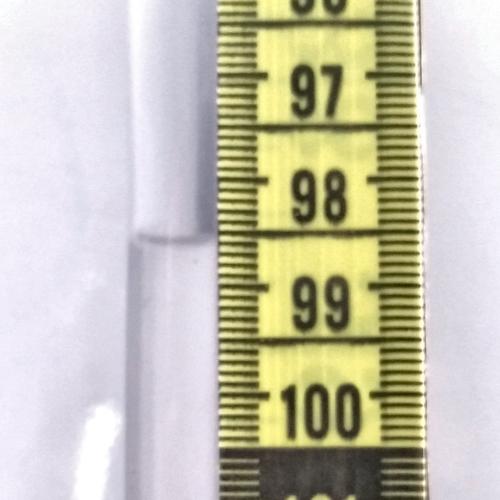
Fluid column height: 98.6 cm